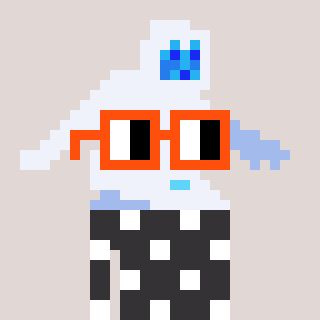
a pixel art character with square orange glasses, a yeti-shaped head and a grayscale-colored body on a warm background